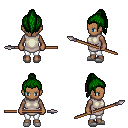
a pixel art fantasy rpg character, female body template, human, dark skin, white tunic, white pants, green long topknot hairstyle, white slippers, spear, four views (front, back, left, right), 2x2 character sprite sheet, small pixel art, hard edges, no anti-aliasing